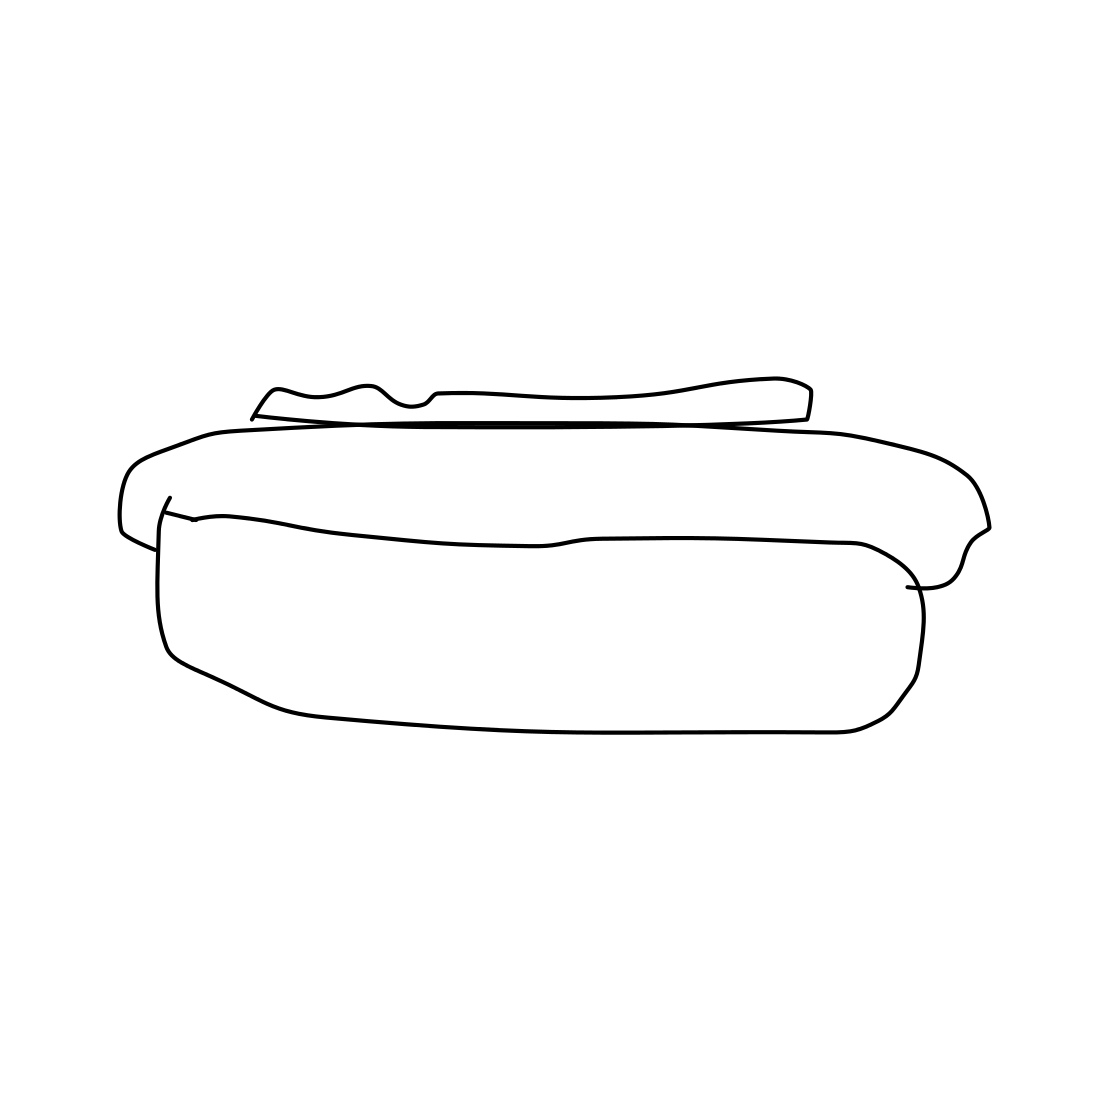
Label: hot-dog